Field crop: tomato
Growth stage: 1
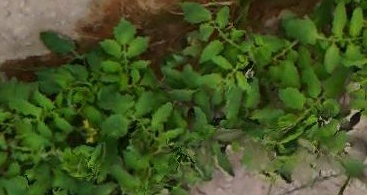
Species: tomato